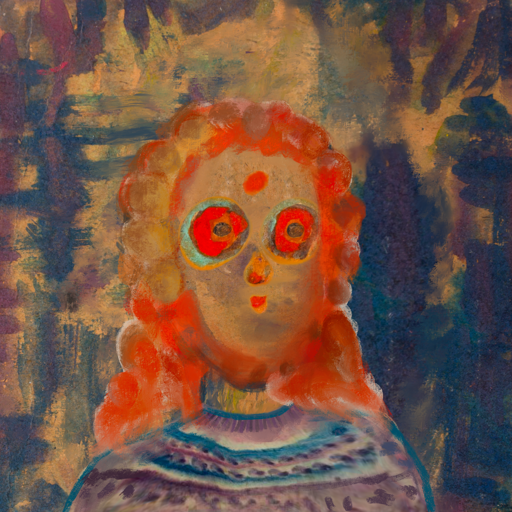
Background: InTheSun, Head And Neck Front: In_The_Sun, Face Front: Sisters, Bust: HillGirl, Hair Front: Rupkatha, Head Accessory: Blank, Second Necklace: Blank, Necklace: Blank, Baby: Blank